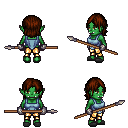
a pixel art fantasy rpg character, female body template, orc, green skin, blue vest, gold greaves, brown long bangs hairstyle, metal gloves, gray slippers, spear, four views (front, back, left, right), 2x2 character sprite sheet, small pixel art, hard edges, no anti-aliasing